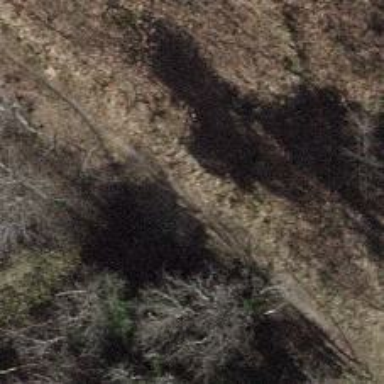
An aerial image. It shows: Path with woodchips surface.